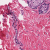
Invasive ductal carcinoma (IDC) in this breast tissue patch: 0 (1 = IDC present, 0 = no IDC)